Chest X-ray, PA view. Patient: 51 years old, sex F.
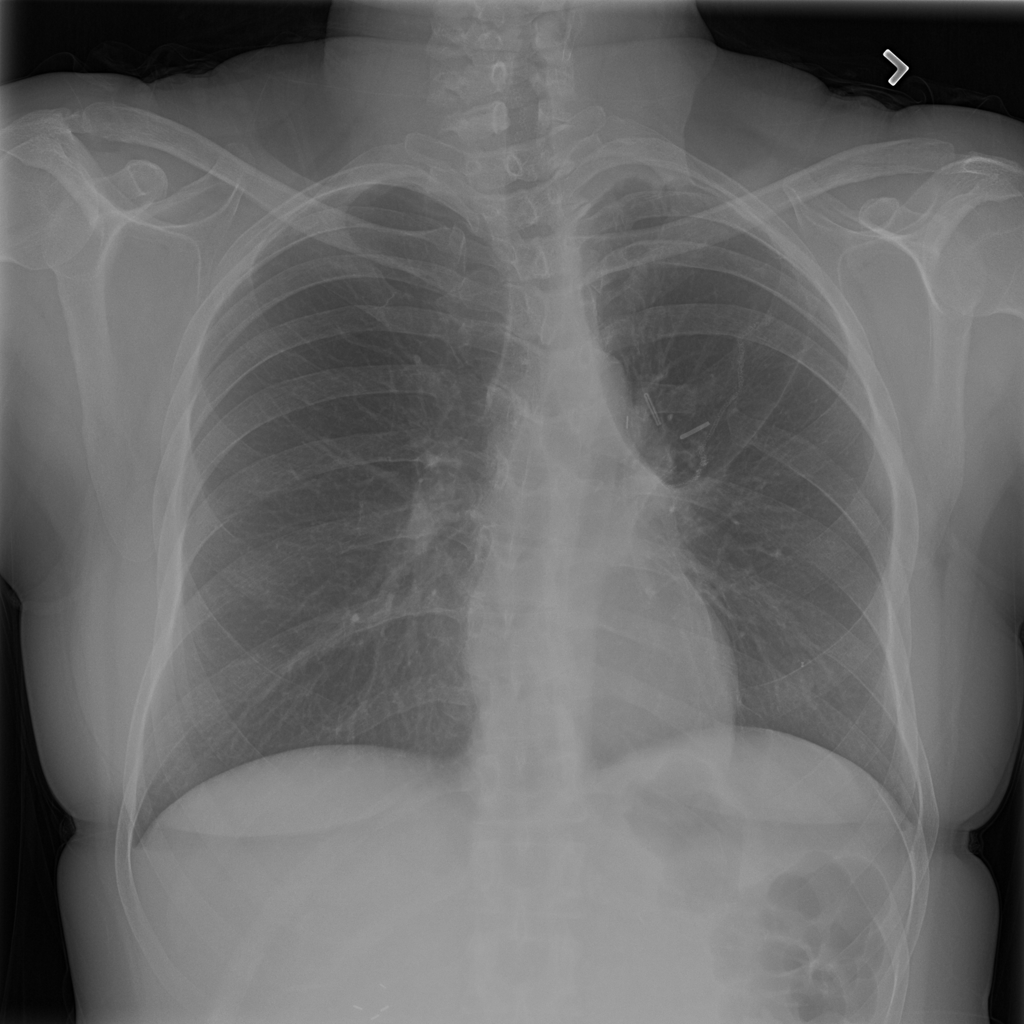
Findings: Infiltration